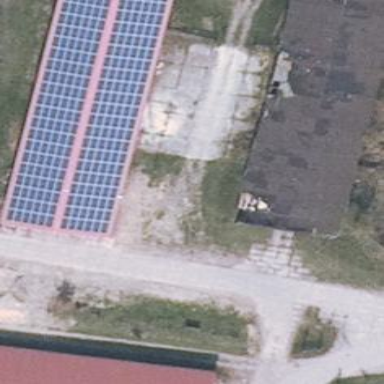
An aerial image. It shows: Barn with gabled roof houses small solar photovoltaic panel generator for electricity production.